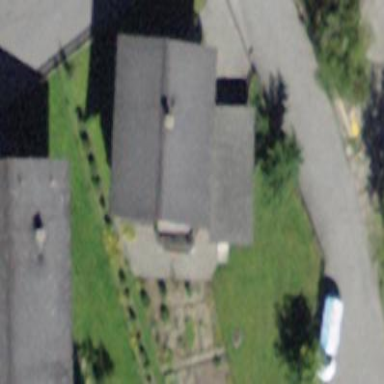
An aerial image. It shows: Building with tile roof.